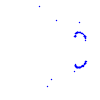
Particle: proton